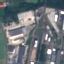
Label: Industrial